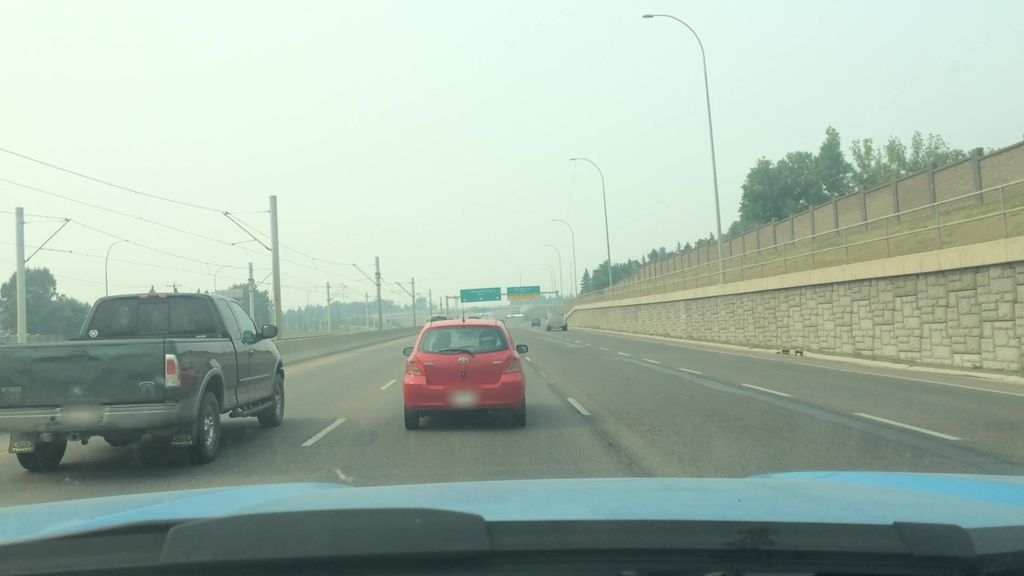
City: calgary